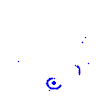
Particle: kaon